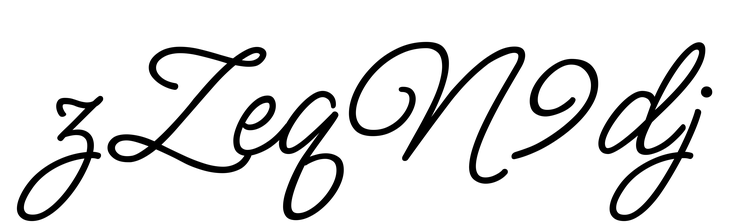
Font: MeowScript-Regular